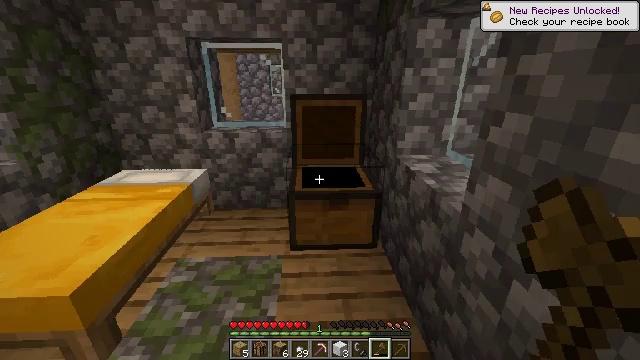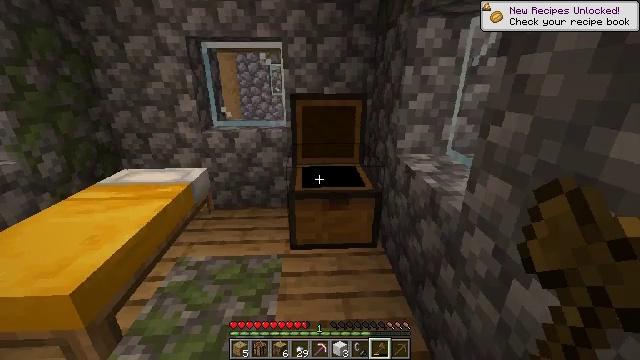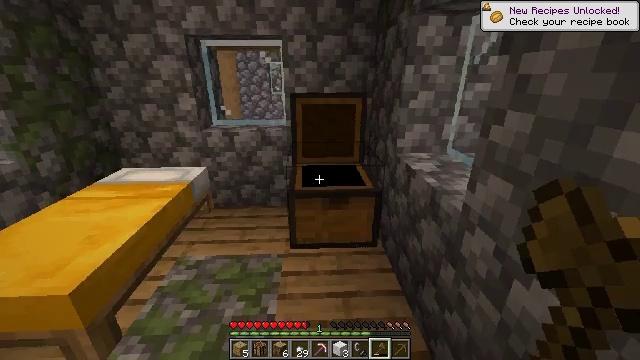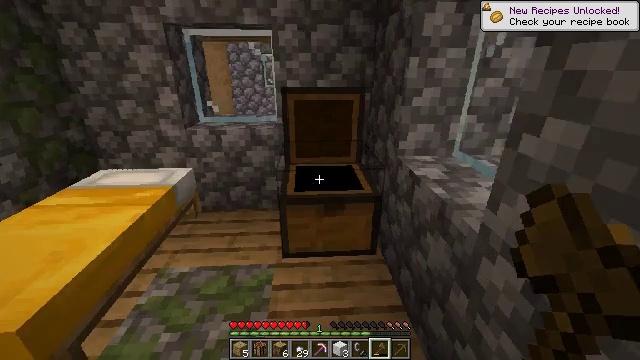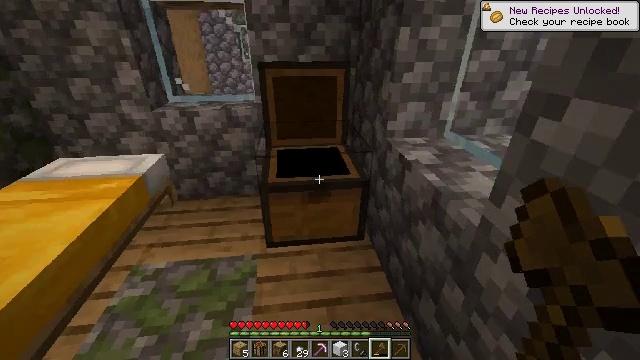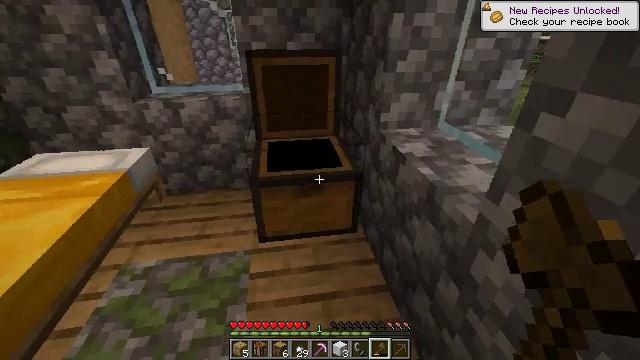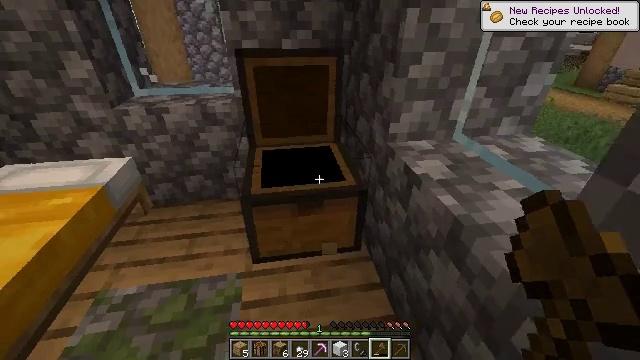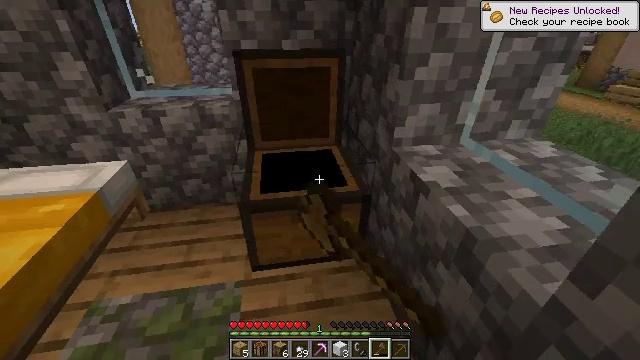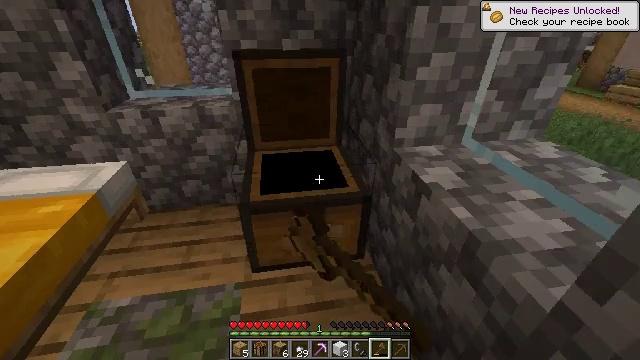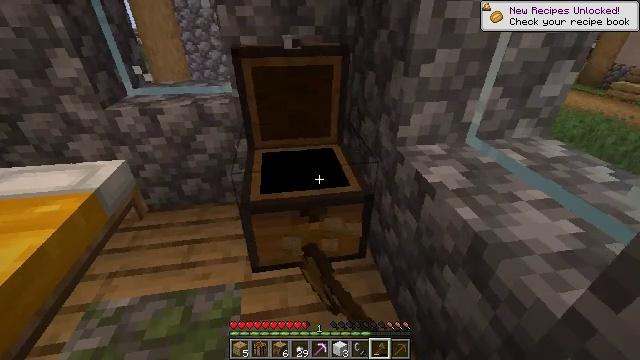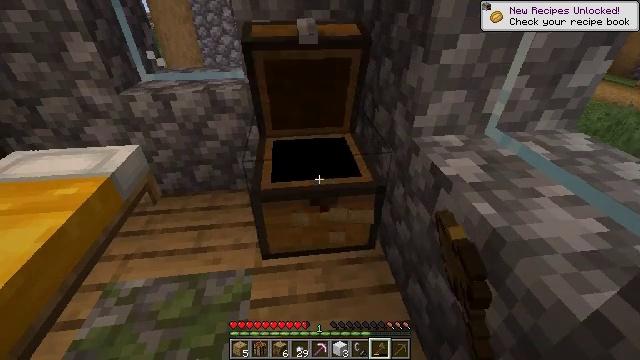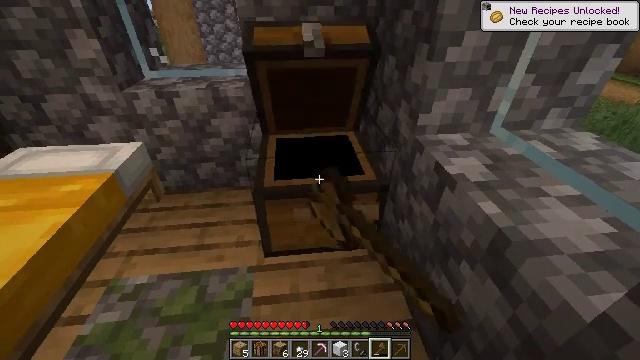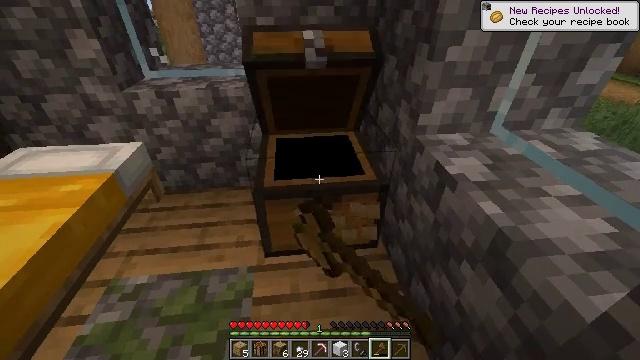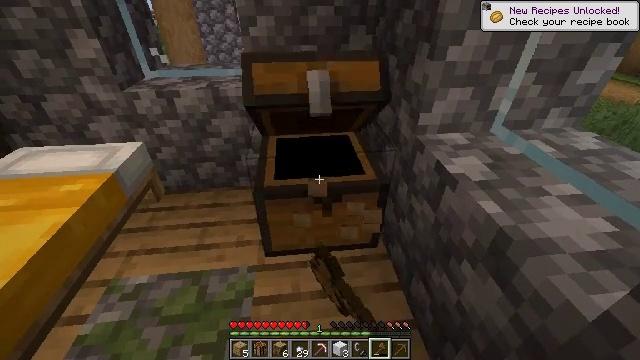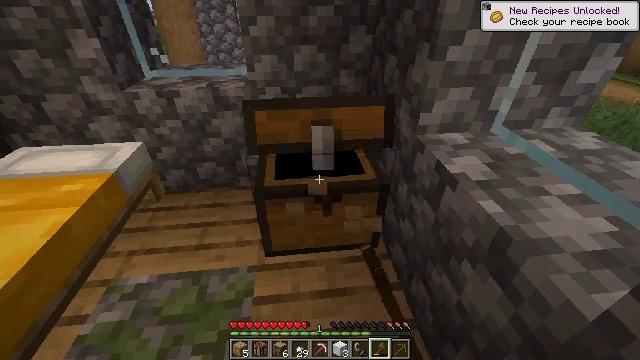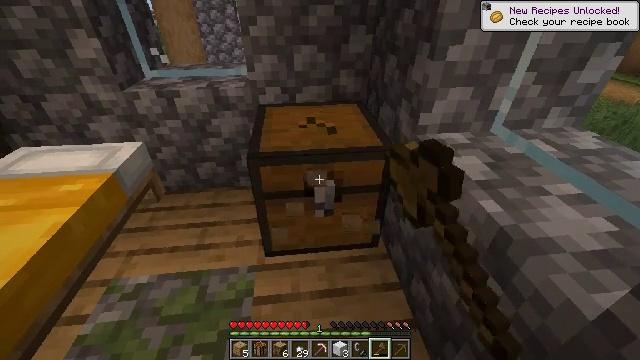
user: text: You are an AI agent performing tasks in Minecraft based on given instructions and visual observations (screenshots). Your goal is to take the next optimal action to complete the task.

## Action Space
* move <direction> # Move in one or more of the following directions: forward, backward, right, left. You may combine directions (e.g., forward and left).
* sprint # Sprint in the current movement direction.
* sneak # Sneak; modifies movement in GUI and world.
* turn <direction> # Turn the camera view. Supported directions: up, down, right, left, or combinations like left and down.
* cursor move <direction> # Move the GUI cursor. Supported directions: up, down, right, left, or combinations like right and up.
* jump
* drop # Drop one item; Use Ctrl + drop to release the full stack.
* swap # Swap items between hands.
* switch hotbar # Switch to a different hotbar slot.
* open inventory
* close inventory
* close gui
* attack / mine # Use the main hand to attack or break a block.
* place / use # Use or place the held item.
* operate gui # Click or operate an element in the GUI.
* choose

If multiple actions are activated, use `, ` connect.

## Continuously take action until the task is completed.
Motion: motion action
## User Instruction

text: Mine the chest to collect it.
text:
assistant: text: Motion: close gui
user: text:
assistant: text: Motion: move forward, open inventory
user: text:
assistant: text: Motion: move forward, turn down
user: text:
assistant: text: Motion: move forward, turn right and down
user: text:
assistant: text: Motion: move forward, turn right and down
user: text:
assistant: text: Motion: turn down, attack / mine
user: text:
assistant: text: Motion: attack / mine
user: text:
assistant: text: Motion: attack / mine
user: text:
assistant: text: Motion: attack / mine
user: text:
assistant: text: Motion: turn left and down, attack / mine
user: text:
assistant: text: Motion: attack / mine
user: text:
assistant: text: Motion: attack / mine
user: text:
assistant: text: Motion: attack / mine
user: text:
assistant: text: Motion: attack / mine
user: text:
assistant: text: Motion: attack / mine
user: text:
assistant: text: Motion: attack / mine
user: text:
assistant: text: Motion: attack / mine
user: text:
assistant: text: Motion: attack / mine
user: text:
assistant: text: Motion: attack / mine
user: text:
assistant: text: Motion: attack / mine
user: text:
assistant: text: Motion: attack / mine
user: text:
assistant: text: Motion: attack / mine
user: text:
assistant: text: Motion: attack / mine
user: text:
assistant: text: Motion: attack / mine
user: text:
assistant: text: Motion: attack / mine
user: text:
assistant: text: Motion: attack / mine
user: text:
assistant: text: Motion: attack / mine
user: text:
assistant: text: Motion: attack / mine
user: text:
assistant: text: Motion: attack / mine
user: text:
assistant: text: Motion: attack / mine